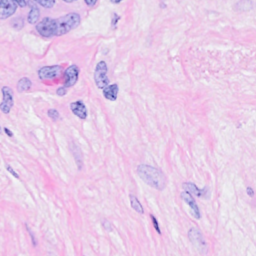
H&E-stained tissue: Breast